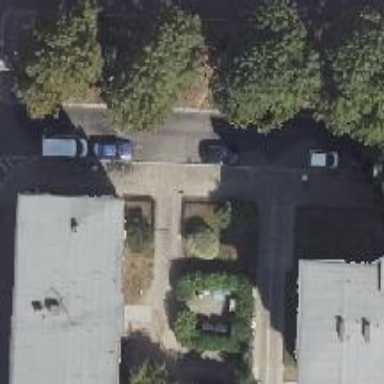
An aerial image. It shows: Residential road with asphalt surface. There is parking lane on the right.